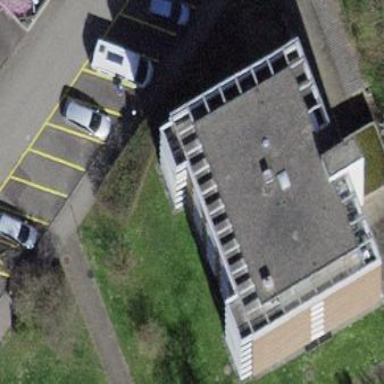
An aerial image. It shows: Flat-roofed building.